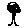
Label: tree